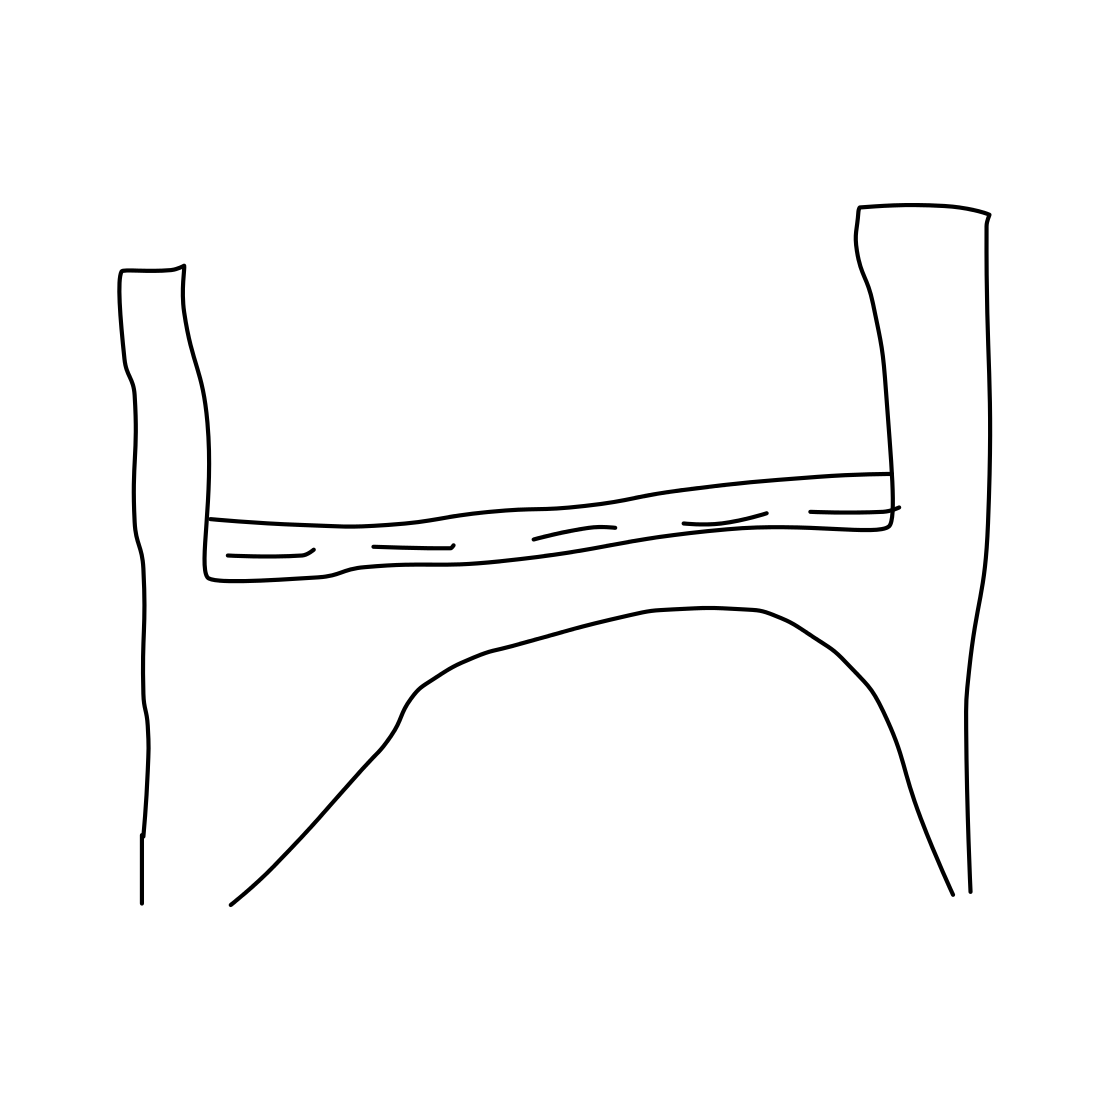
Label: bridge